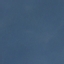
Label: SeaLake